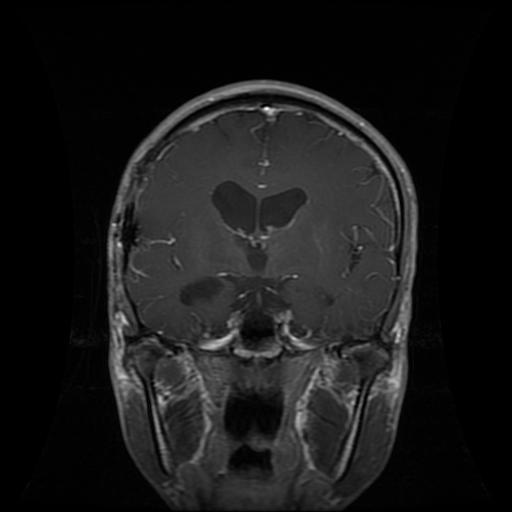
Label: glioma